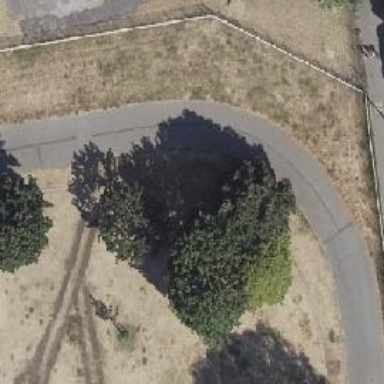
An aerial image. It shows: Deciduous broadleaved tree in park.